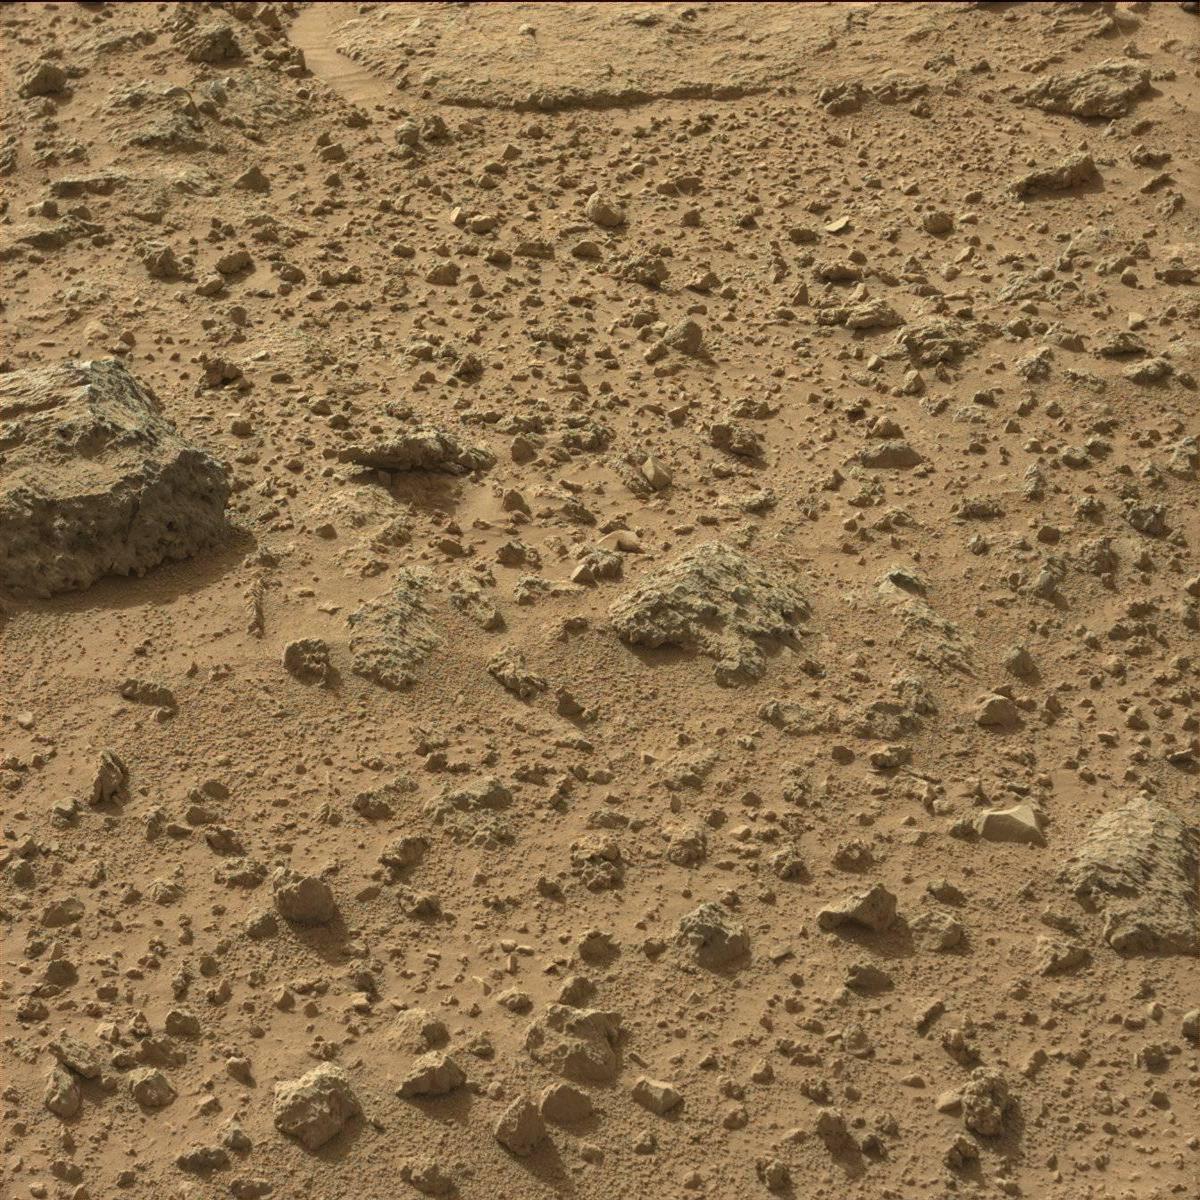
Terrain classes present: Bedrock, Sand / Soil